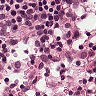
Metastatic tissue present: no